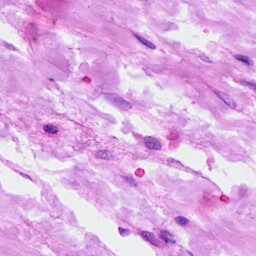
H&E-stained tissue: Breast